Field crop: maize
Growth stage: 2
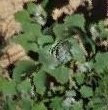
Species: chenopodium